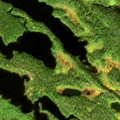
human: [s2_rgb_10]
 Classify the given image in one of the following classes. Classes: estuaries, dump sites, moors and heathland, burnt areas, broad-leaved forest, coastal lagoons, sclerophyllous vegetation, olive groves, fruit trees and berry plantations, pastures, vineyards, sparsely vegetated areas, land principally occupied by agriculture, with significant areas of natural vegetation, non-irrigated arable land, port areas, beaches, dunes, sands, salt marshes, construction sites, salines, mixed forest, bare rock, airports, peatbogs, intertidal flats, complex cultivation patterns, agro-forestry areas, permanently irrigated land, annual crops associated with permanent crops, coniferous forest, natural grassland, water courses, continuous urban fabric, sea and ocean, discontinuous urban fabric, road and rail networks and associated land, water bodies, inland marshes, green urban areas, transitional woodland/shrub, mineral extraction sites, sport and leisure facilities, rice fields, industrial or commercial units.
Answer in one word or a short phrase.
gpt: coniferous forest, transitional woodland/shrub, water bodies